Interaction volume radius: 5 \u00c5
Interaction volume height: 10 \u00c5
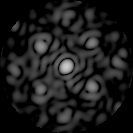
Disorder parameter: 0.552